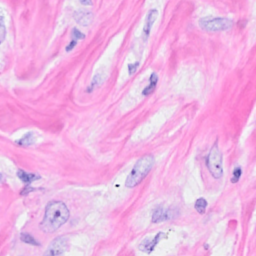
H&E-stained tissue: Breast